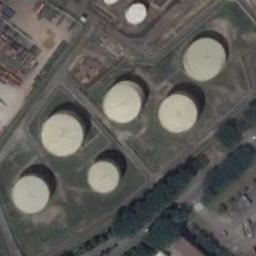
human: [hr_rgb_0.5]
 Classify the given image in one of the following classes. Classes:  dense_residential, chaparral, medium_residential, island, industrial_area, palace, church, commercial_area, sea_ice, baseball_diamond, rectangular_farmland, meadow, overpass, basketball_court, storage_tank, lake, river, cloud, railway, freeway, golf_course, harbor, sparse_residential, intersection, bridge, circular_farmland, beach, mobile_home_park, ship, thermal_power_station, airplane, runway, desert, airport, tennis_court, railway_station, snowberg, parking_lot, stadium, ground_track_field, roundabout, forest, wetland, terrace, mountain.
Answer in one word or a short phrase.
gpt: storage_tank